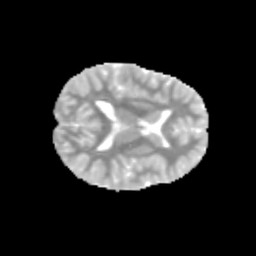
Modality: MD
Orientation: axial
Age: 11
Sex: female
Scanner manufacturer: siemens
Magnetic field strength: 3 T
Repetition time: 3.8 s
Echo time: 0.07 s